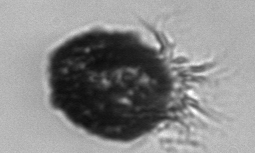
Label: Stenosemella_pacifica